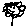
Label: flower